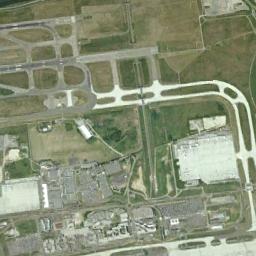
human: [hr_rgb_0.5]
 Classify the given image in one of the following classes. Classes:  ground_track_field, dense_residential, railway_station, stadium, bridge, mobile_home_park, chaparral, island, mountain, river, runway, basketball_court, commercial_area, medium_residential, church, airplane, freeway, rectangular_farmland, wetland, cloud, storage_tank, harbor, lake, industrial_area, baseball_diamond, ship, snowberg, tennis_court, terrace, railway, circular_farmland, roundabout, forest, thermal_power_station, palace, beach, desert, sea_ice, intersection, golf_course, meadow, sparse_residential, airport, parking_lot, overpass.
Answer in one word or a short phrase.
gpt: airport